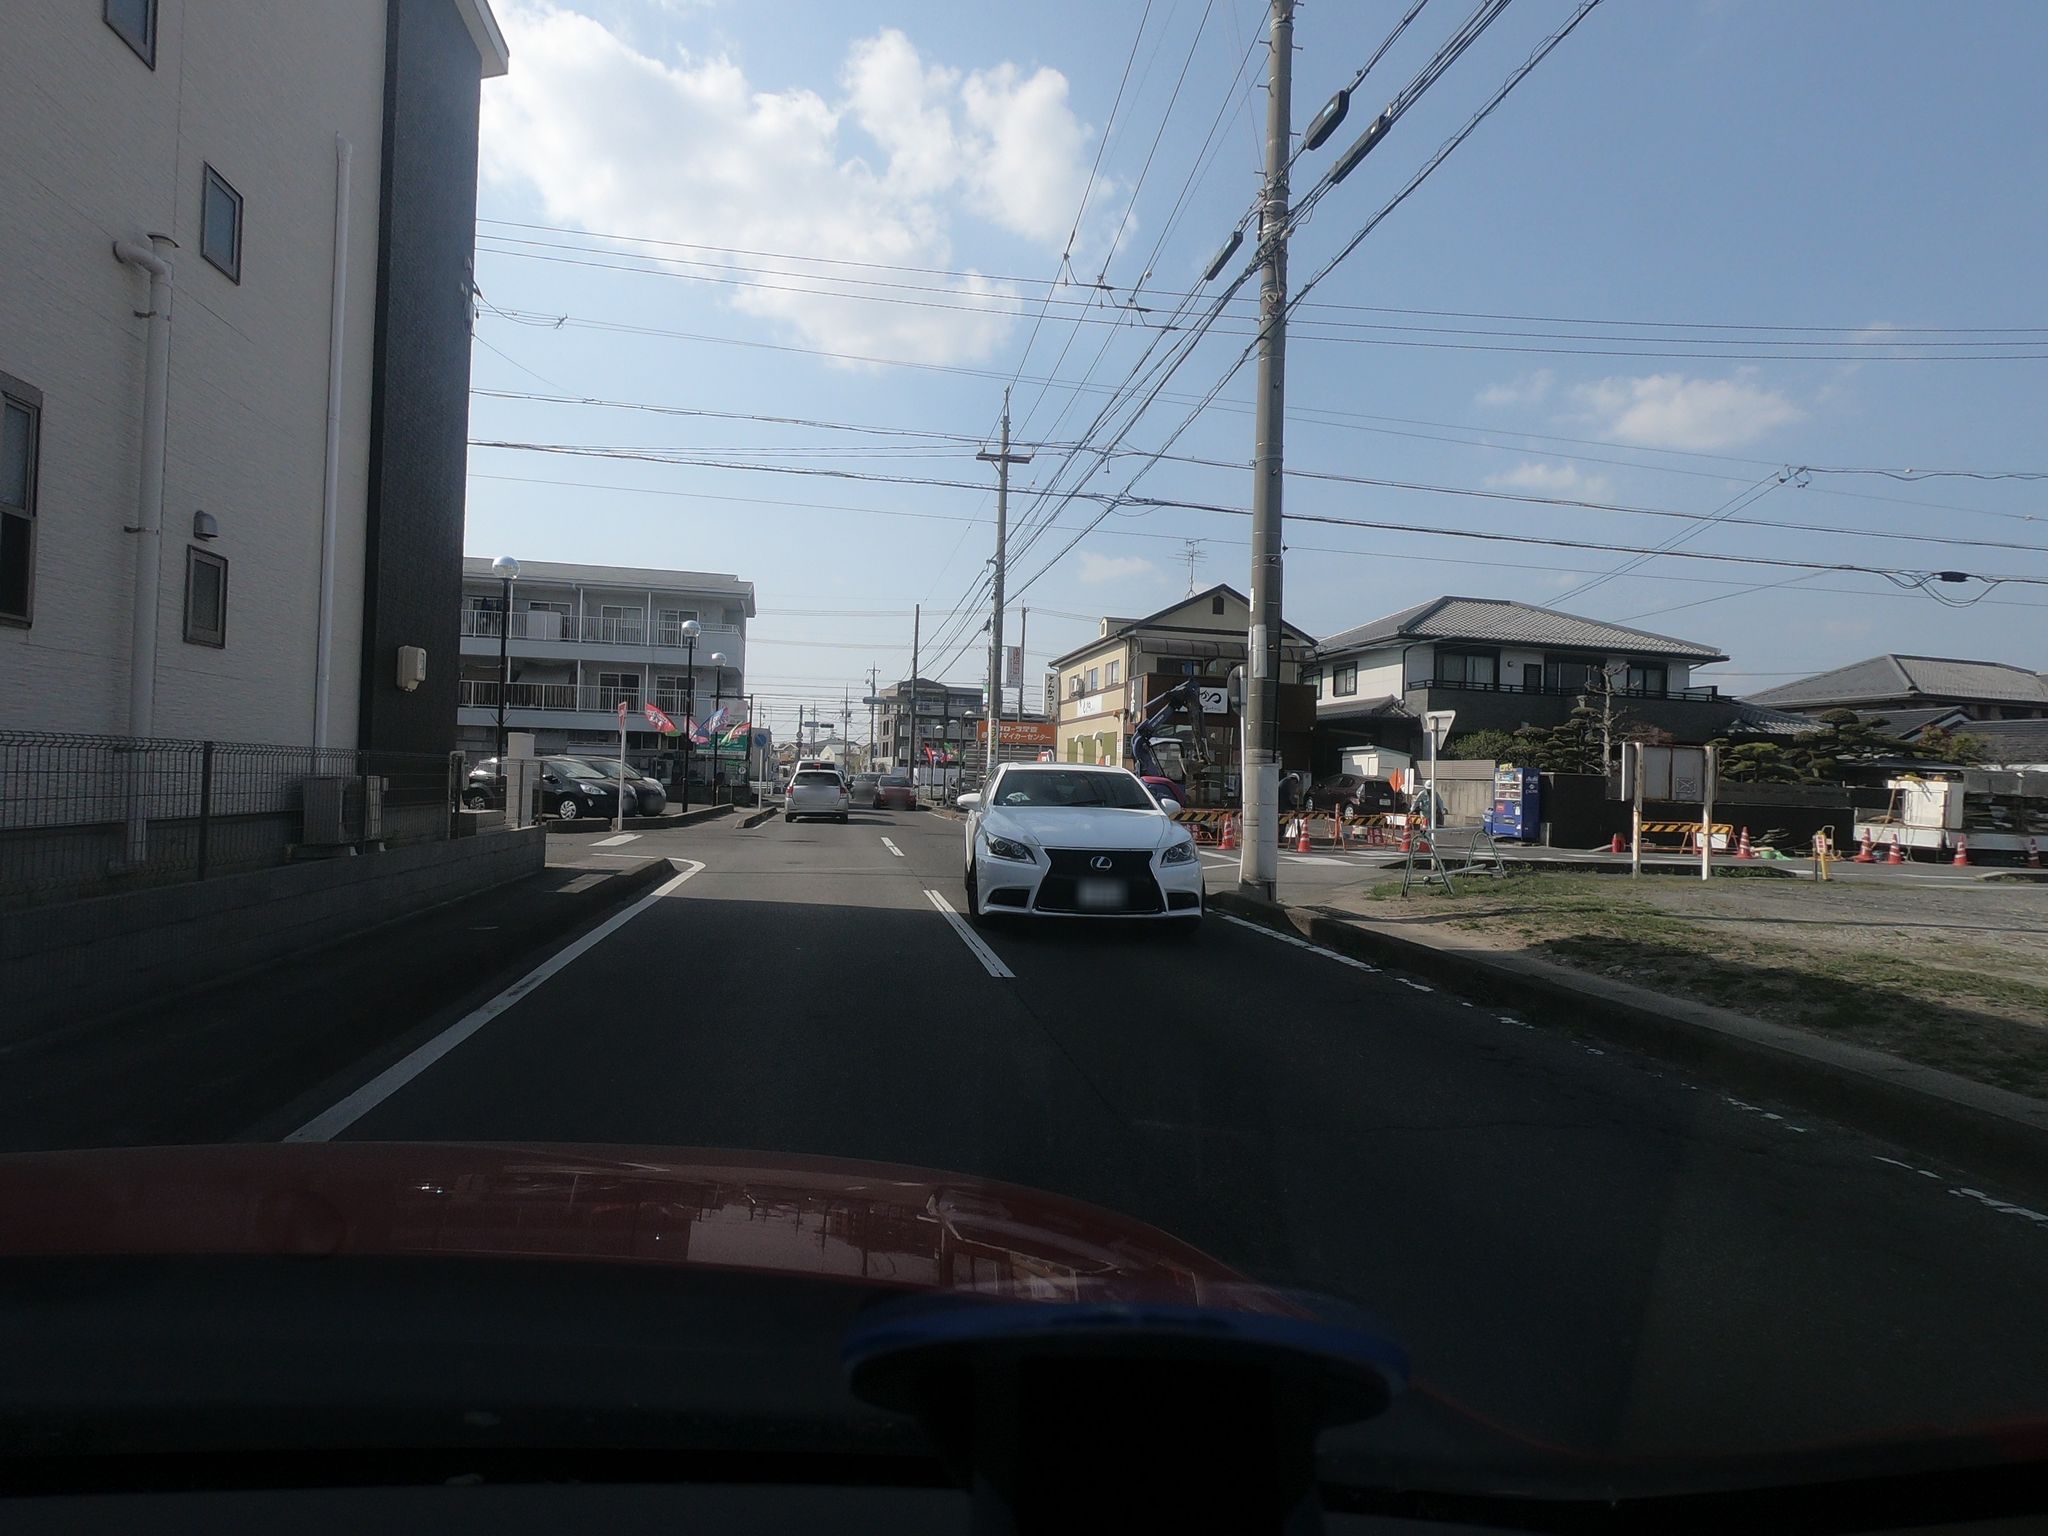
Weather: clear
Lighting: day
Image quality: good
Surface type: driving surface
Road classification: footway
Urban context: urban centre
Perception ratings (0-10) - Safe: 3.6, Lively: 3.64, Beautiful: 1.63, Boring: 2.07, Depressing: 3.22, Wealthy: 1.17